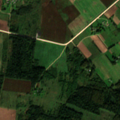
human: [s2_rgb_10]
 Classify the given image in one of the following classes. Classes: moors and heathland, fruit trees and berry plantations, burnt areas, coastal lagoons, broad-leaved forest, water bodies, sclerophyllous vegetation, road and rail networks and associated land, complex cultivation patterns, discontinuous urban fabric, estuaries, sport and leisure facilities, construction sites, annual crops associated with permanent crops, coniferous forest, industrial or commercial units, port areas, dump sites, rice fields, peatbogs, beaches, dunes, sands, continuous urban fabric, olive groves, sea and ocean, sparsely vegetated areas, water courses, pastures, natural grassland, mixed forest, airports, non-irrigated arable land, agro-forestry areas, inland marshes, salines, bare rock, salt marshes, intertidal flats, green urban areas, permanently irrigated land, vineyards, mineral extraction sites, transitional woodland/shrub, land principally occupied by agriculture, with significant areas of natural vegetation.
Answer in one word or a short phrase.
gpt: non-irrigated arable land, pastures, complex cultivation patterns, broad-leaved forest